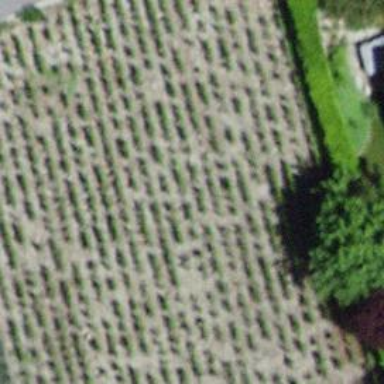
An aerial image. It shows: Vineyard where grapes are grown.